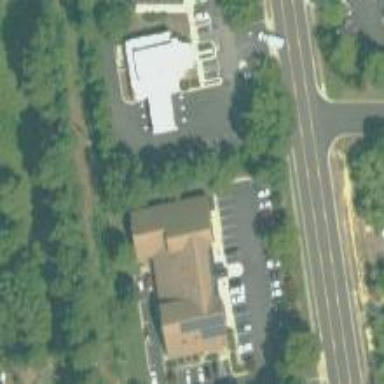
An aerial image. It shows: Veterinary facility.